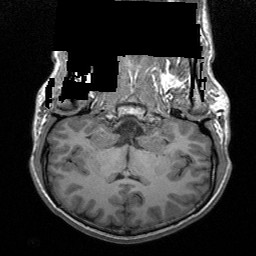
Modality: T1w
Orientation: sagittal